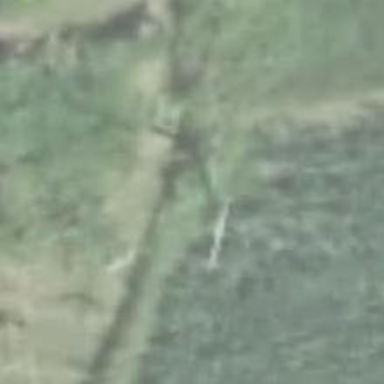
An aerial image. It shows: Power pole.